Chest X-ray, PA view. Patient: 67 years old, sex M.
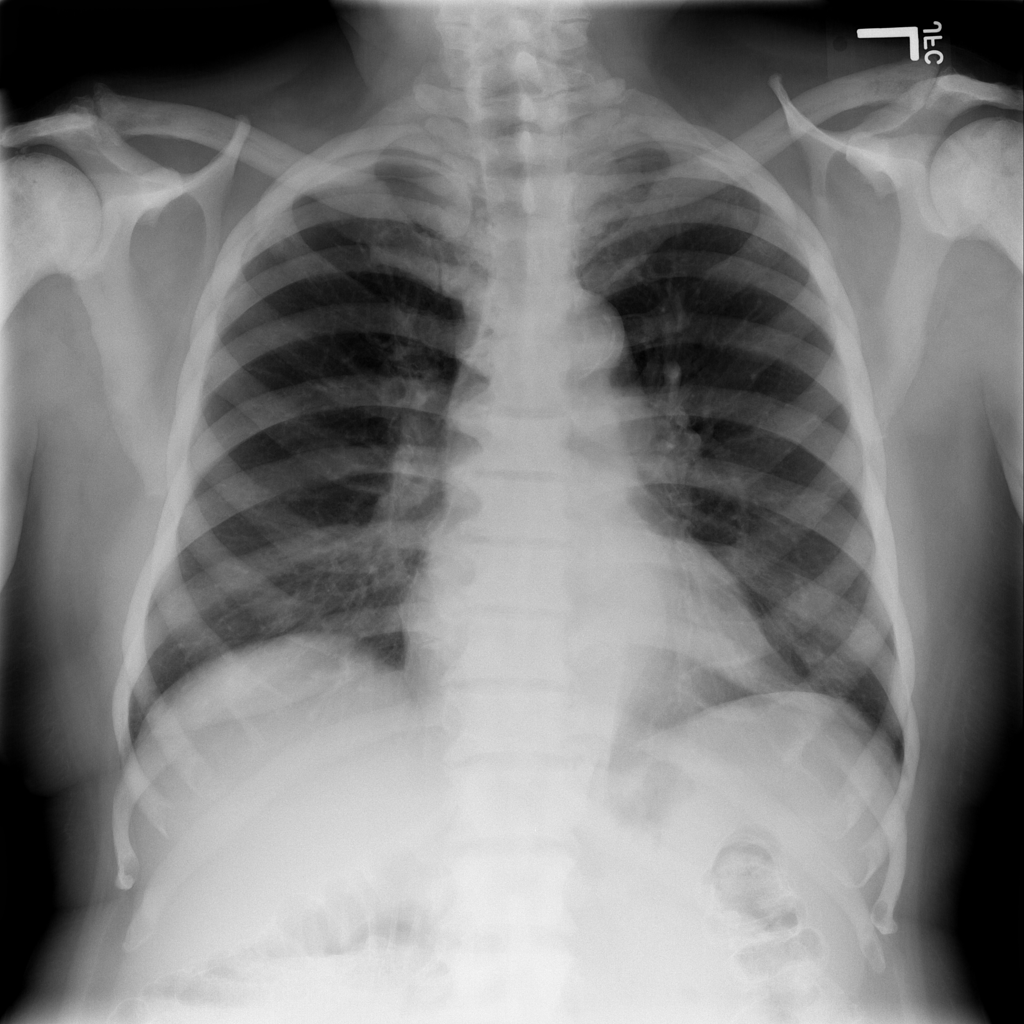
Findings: No Finding